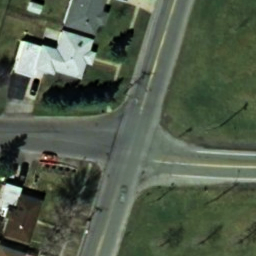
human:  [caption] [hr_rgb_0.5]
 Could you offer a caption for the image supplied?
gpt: A desolate intersection with two roads are not vertical to each other .

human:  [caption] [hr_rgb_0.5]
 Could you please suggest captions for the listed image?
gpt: A desolate intersection only with some houses and plants at the corners .

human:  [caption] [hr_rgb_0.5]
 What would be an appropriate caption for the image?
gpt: An intersection with no cars or pedestrians .

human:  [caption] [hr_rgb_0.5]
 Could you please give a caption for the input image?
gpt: An intersection with some houses and plants at the corners .

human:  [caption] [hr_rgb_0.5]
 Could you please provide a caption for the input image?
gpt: An intersection with two roads are not vertical to each other .